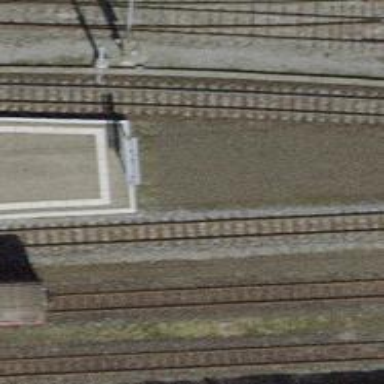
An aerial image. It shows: Narrow-gauge railway with electrified contact line.